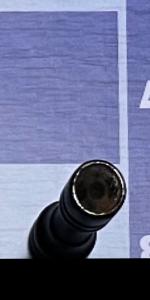
Label: Rook_Black